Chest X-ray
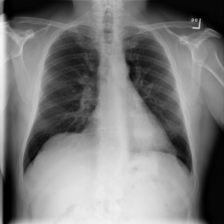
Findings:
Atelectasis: negative
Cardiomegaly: negative
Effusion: negative
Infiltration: negative
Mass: positive
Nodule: negative
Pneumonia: negative
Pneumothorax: negative
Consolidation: negative
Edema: negative
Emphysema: negative
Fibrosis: negative
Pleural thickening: negative
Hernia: negative